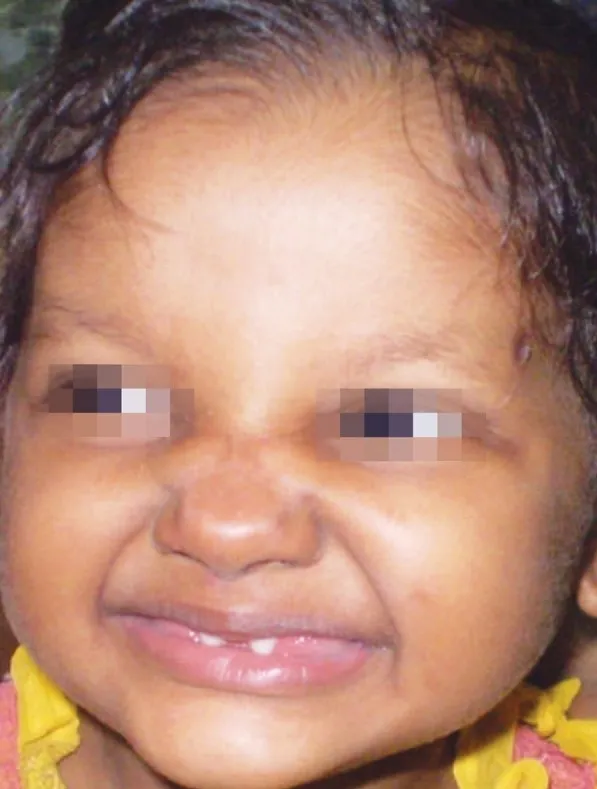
Front view showing classical features of child with ectodermal dysplasia.
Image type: medical_photograph (oral_photograph)